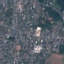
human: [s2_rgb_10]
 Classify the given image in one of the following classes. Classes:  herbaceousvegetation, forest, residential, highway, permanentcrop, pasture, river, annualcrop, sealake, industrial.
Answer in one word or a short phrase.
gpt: Residential